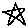
Label: star